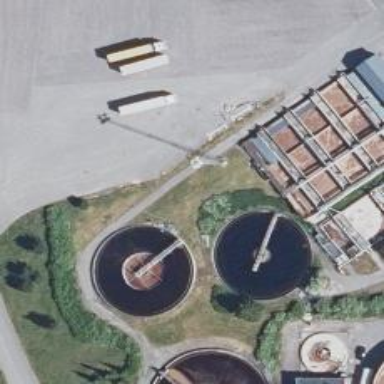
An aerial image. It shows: Body of wastewater.